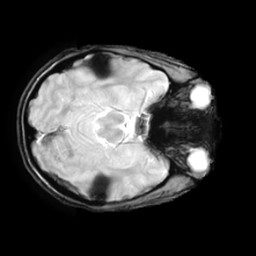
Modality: T2starw
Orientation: axial
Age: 23
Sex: female
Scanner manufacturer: ge
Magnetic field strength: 3 T
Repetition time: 0.65 s
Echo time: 0.02 s